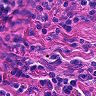
Metastatic tissue present: no